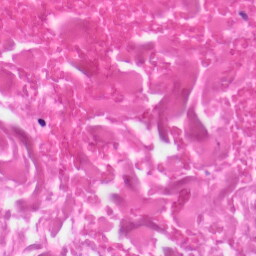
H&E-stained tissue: Skin